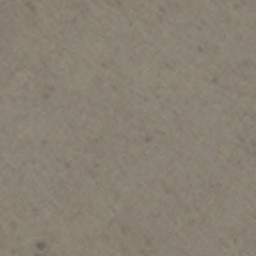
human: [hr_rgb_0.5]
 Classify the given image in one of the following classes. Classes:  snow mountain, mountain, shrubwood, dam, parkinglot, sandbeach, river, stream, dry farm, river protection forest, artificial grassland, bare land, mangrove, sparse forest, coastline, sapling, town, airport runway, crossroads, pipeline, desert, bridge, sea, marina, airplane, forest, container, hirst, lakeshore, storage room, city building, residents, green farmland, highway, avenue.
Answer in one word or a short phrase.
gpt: bare land